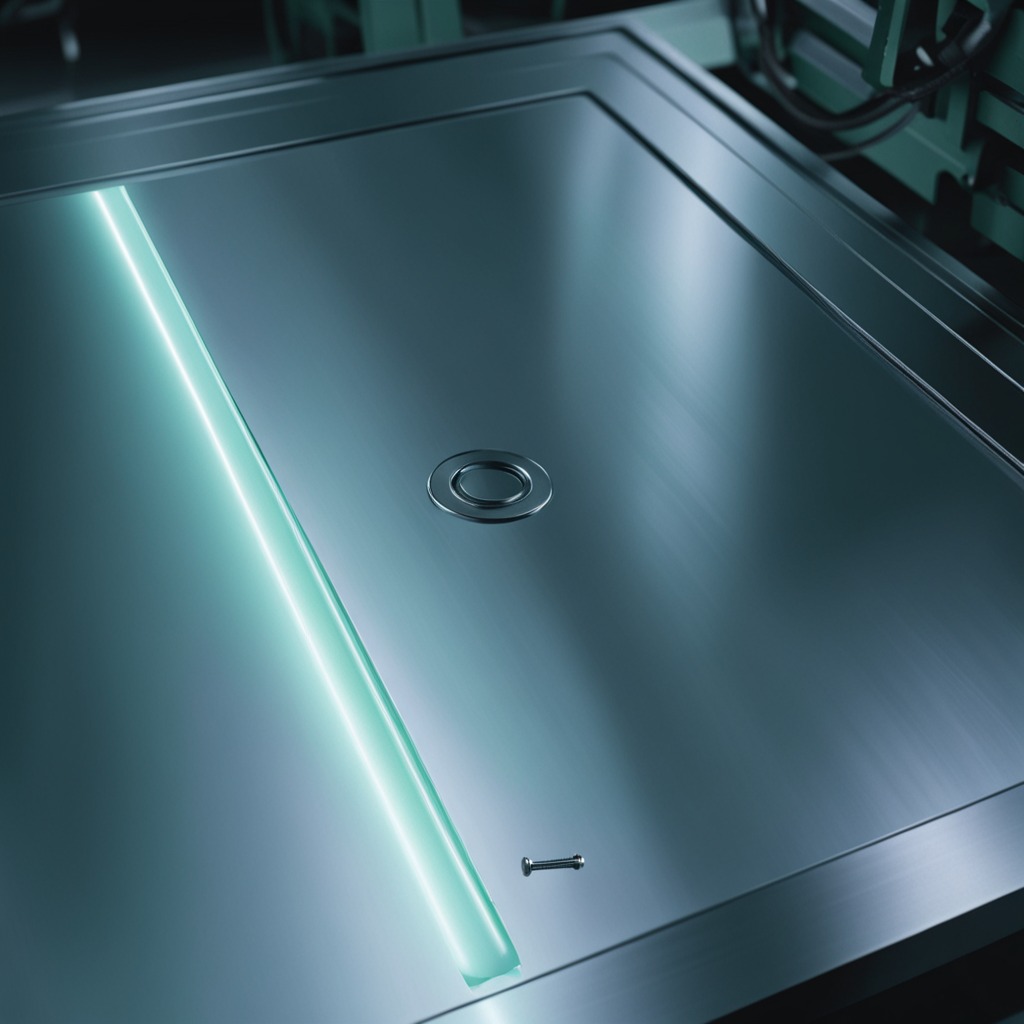
A metal screw is lying on the metal table in the machine shop under fluorescent lights.